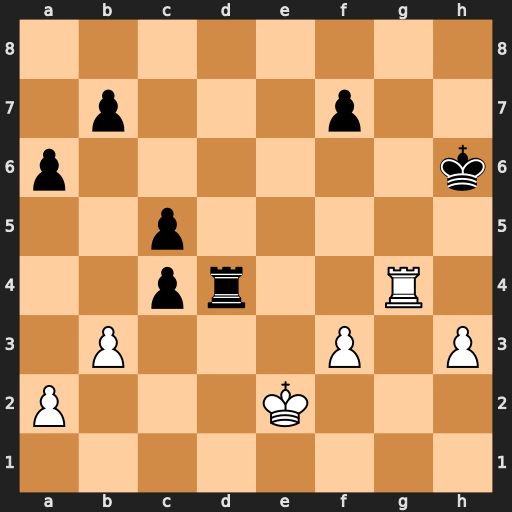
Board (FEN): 8/1p3p2/p6k/2p5/2pr2R1/1P3P1P/P3K3/8
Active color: w
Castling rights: -
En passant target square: -
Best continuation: Rxd4 cxd4 bxc4